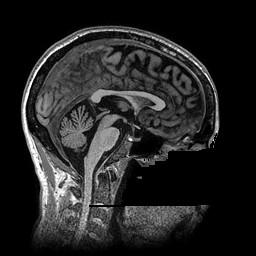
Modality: T1w
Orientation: sagittal
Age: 42
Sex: female